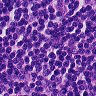
Metastatic tissue present: yes